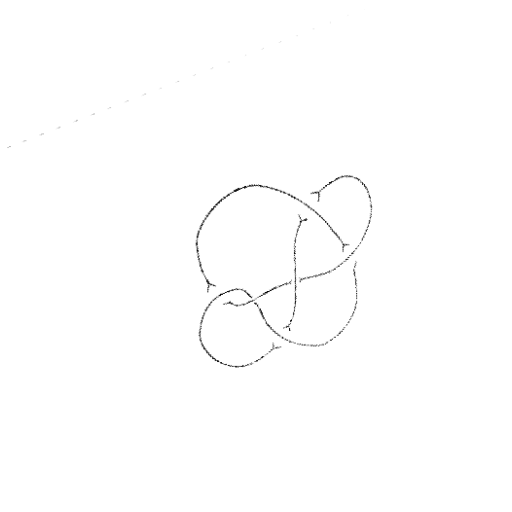
Crossing number: 6